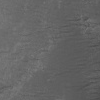
Atmospheric dust classification: not_dusty